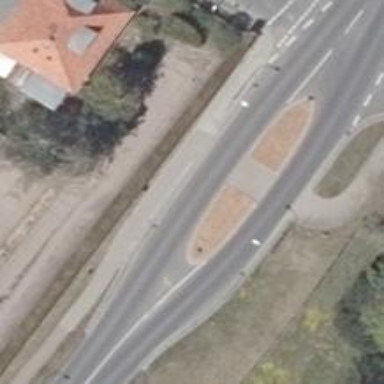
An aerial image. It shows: Tertiary road with cycle track.